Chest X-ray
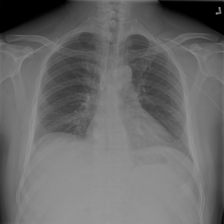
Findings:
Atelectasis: negative
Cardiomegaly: negative
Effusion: negative
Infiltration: negative
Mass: negative
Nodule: negative
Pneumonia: negative
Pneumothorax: negative
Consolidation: negative
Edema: negative
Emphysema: negative
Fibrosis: negative
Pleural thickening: negative
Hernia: negative